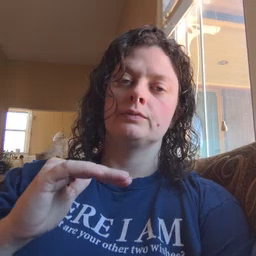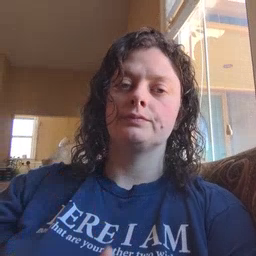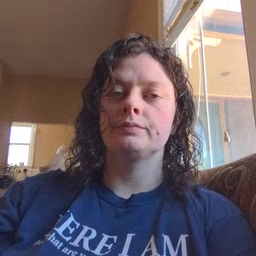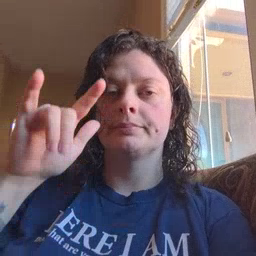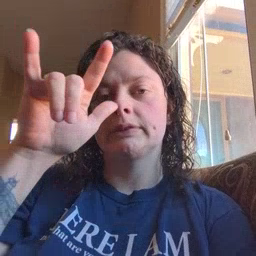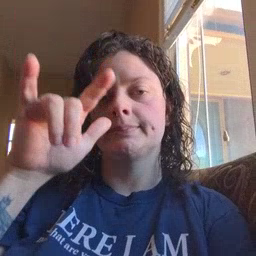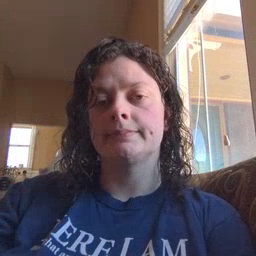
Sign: airplane